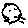
Label: cat